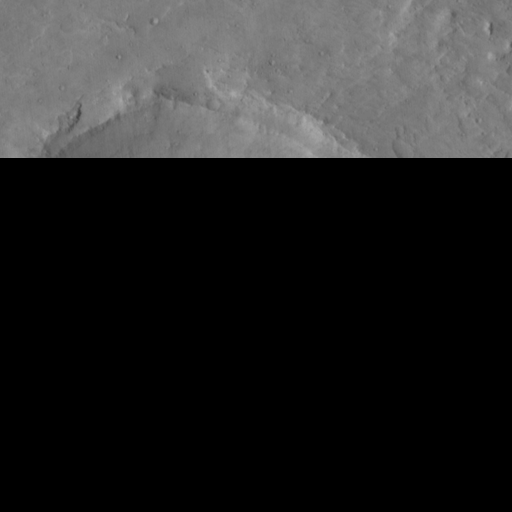
Classes present: Background